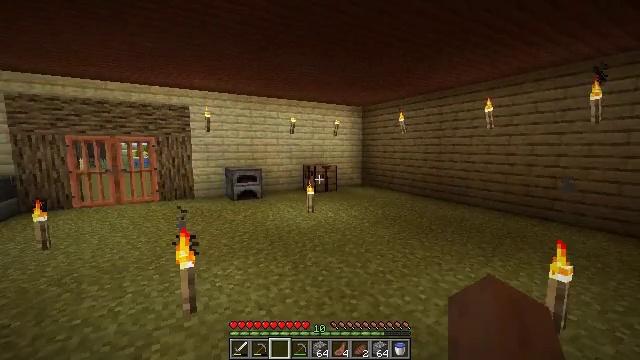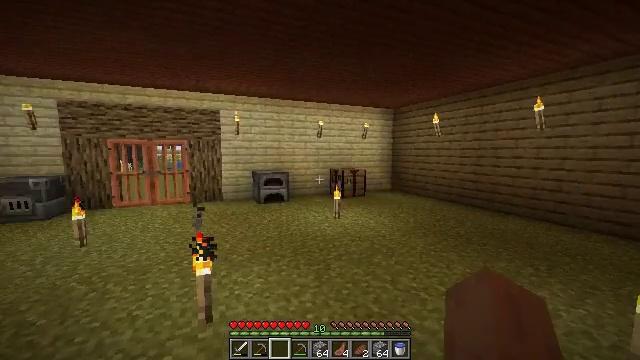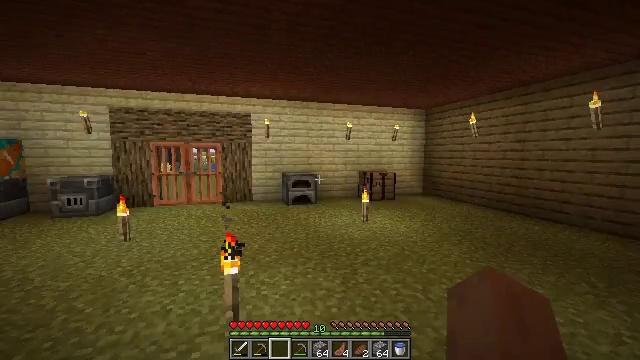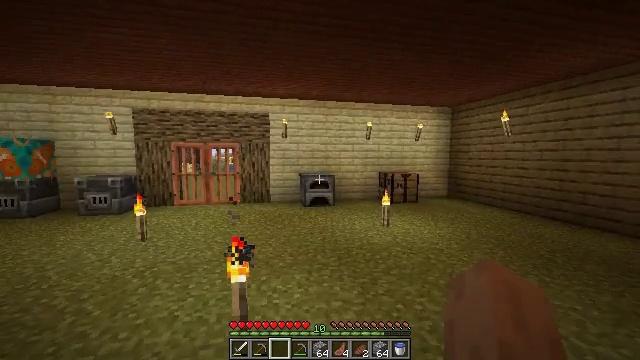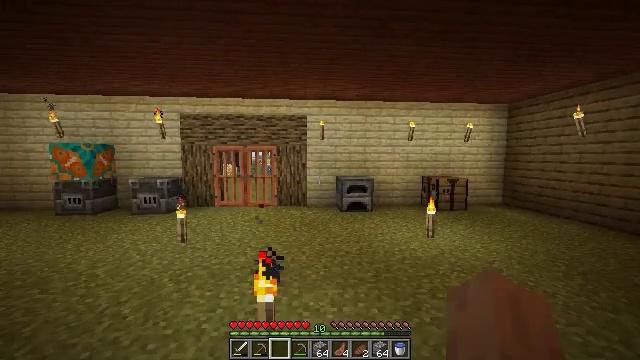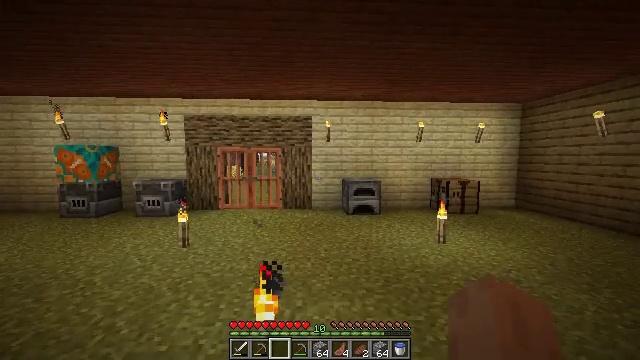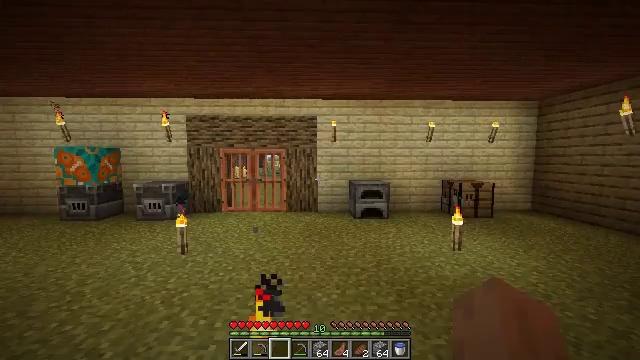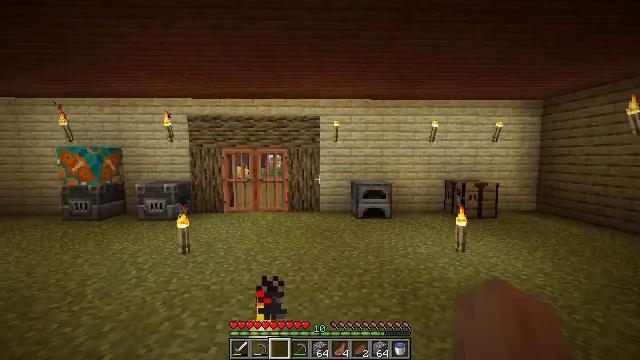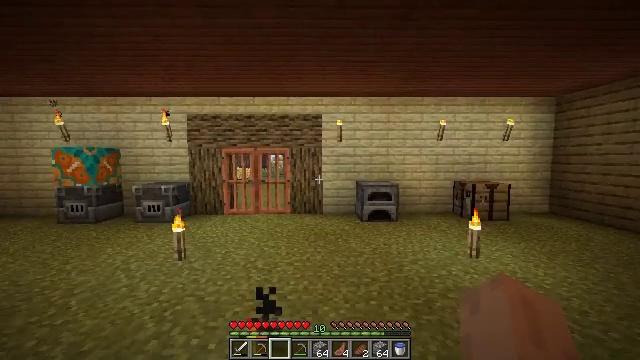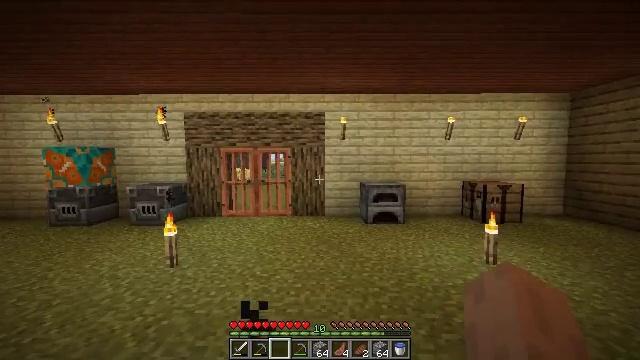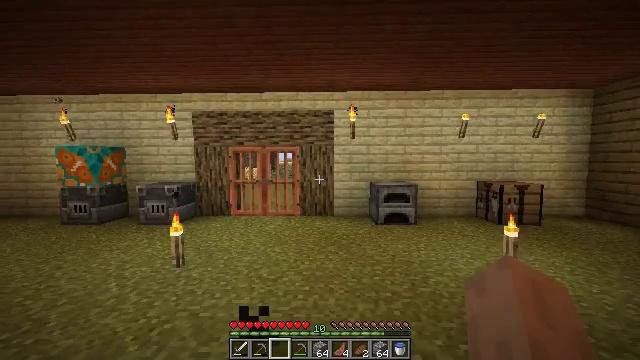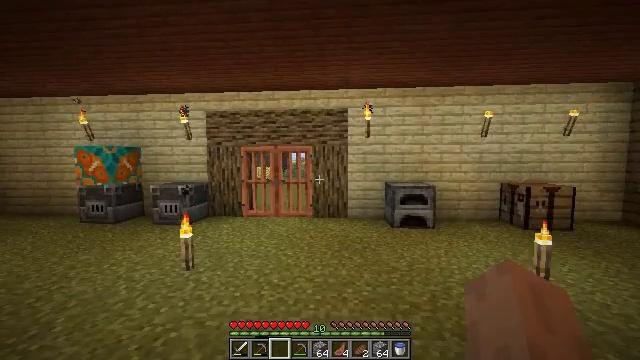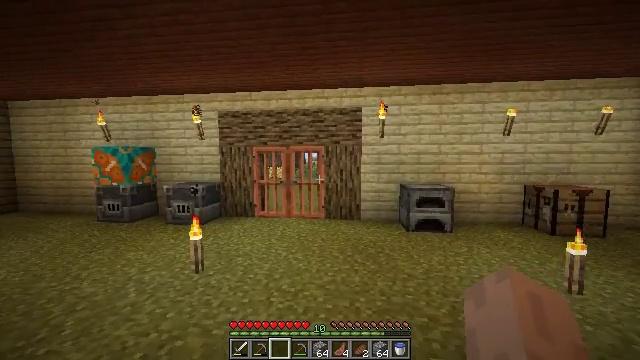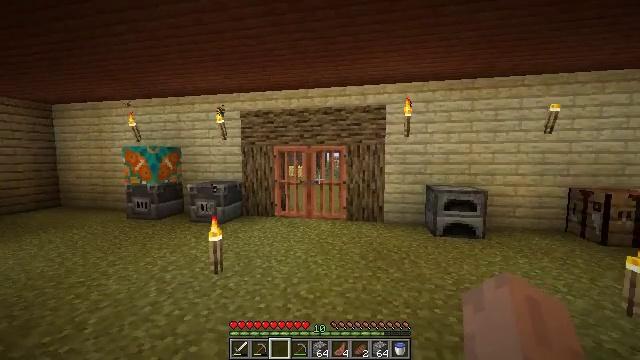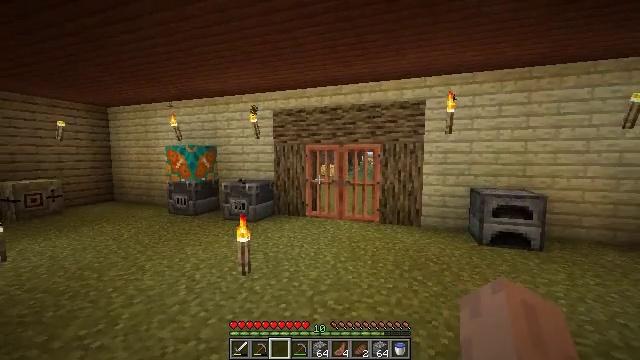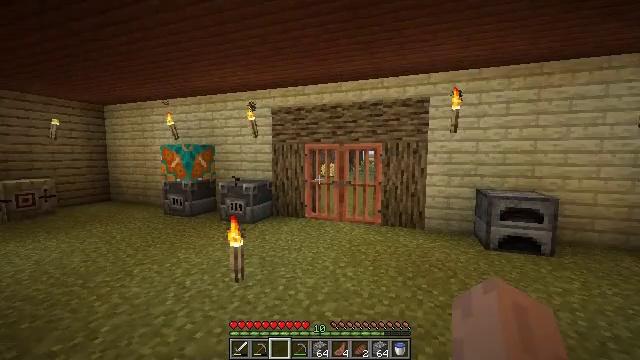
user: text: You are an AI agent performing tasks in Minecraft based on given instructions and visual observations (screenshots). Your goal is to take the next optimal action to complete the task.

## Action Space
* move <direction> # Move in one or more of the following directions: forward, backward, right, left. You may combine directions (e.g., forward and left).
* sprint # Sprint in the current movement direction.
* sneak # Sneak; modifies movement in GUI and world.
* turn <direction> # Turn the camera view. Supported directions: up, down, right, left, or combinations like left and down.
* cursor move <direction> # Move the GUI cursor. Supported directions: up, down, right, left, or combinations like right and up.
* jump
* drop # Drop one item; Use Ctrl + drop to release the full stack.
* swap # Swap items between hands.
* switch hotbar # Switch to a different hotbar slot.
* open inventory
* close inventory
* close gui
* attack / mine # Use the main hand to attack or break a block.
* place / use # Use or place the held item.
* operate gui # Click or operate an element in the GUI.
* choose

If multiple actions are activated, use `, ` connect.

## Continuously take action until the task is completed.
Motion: motion action
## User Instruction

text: Convert acacia plank into an acacia button.
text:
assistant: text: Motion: move forward, turn left
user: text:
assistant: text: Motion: move forward, turn left
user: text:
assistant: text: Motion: move forward, turn left
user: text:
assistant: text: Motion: move forward, turn left
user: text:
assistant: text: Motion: move forward, turn left
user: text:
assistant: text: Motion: move forward, turn left
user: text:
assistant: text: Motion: move forward
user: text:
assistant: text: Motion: move forward
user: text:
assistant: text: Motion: move forward
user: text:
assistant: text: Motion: move forward, turn left
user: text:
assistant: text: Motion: move forward, turn left
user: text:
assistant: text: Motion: move forward, turn left
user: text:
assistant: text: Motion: move forward, turn left
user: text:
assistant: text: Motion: move forward, turn left
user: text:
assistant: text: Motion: move forward
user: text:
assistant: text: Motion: move forward
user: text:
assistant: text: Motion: move forward
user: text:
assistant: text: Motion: move forward
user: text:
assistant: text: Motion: move forward
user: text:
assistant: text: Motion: move forward
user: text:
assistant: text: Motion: move forward
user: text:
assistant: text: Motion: move forward
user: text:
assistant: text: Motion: move forward
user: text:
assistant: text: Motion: move forward
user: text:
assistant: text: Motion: move forward
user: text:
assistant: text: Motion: move forward
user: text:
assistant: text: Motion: move forward
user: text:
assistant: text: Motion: move forward
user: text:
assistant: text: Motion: move forward
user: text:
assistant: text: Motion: move forward